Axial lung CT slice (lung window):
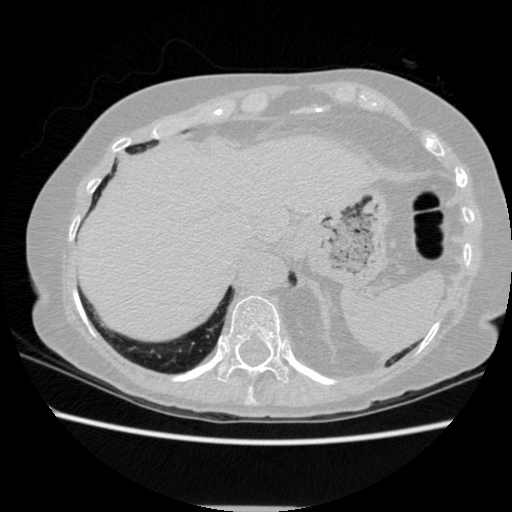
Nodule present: no